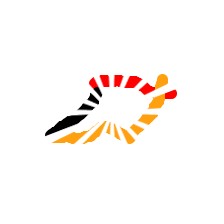
Shape: parallelogram